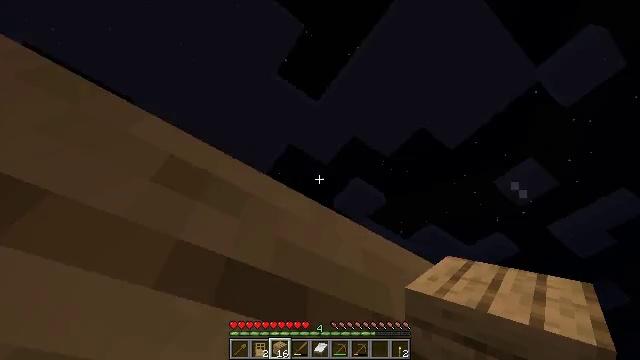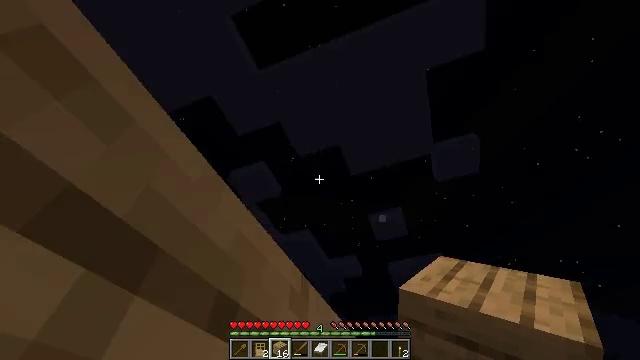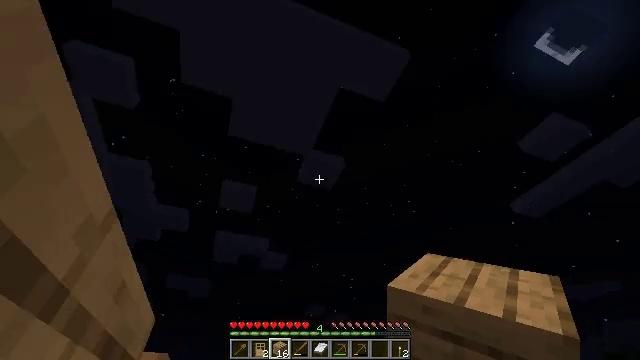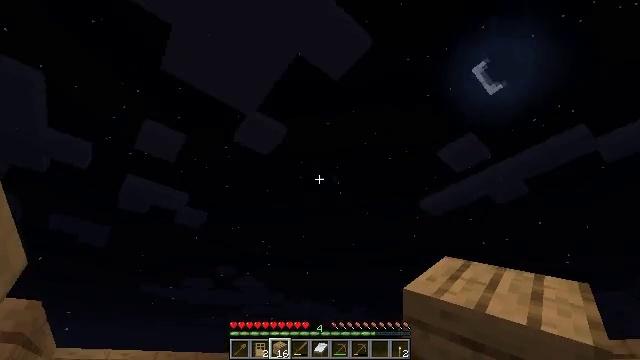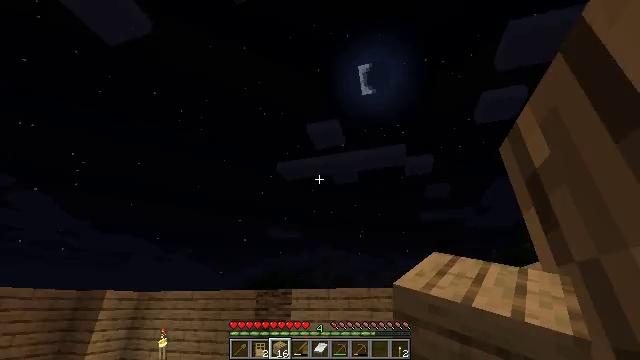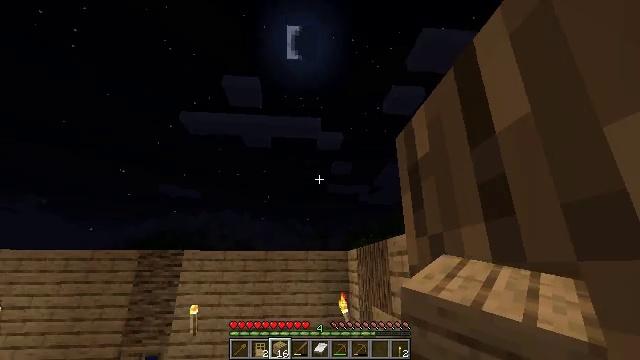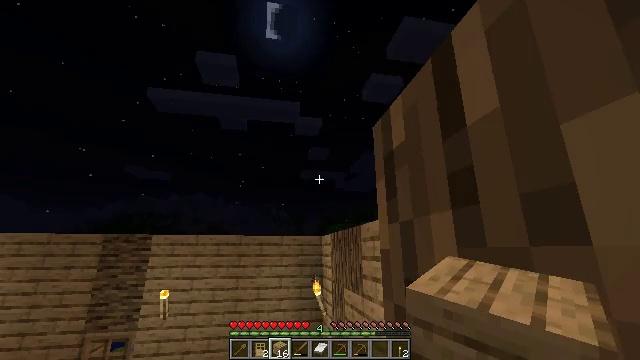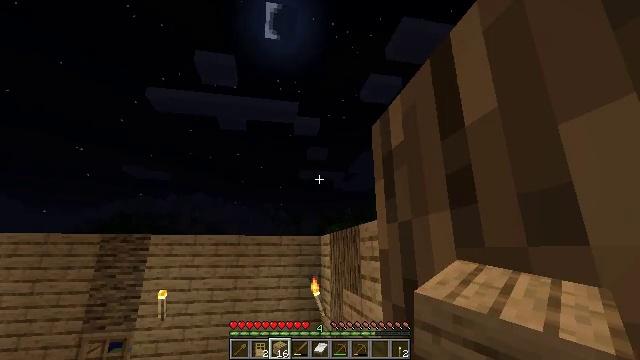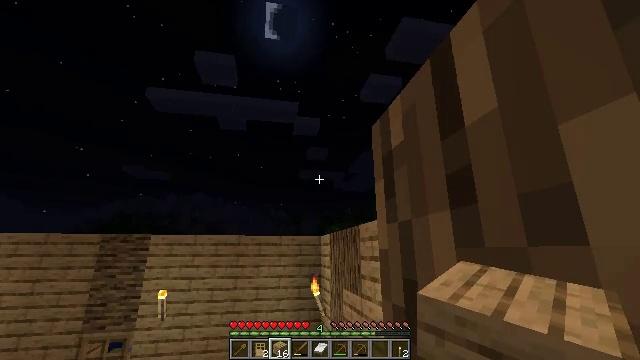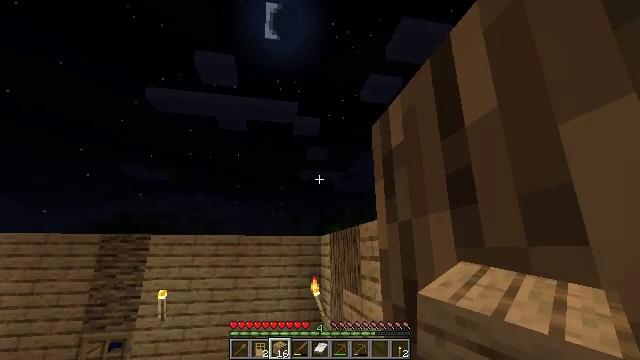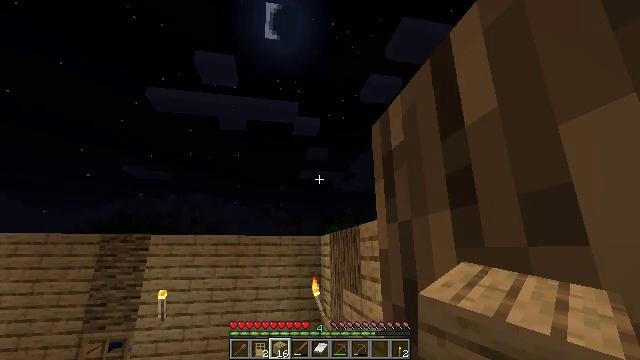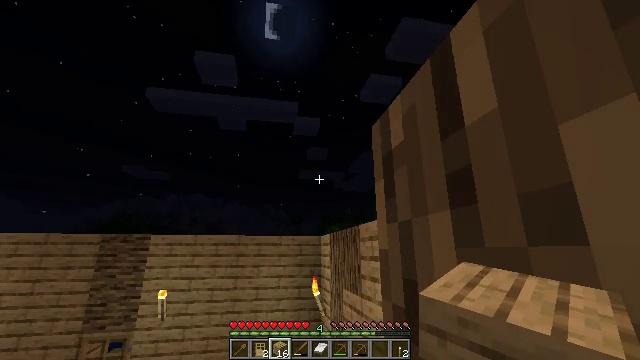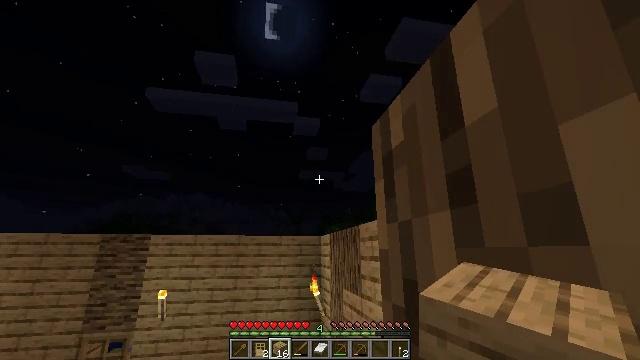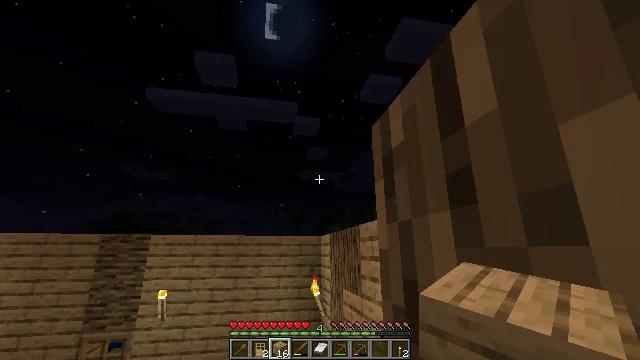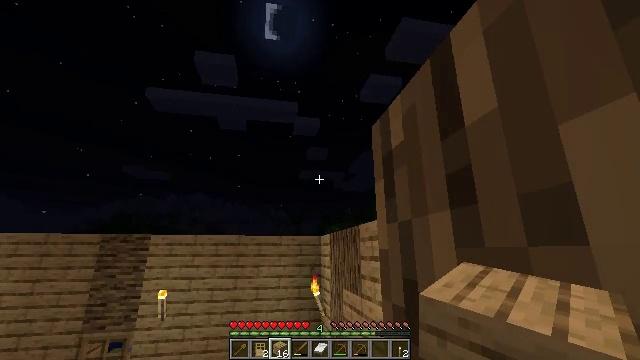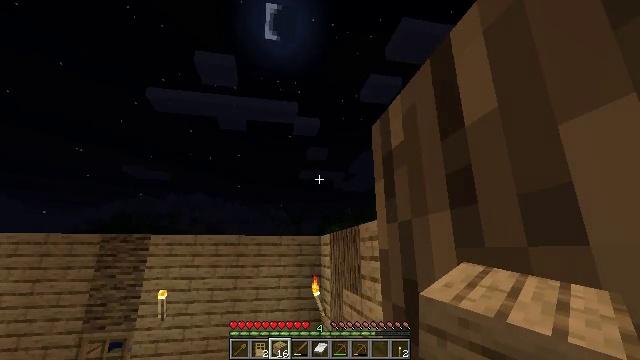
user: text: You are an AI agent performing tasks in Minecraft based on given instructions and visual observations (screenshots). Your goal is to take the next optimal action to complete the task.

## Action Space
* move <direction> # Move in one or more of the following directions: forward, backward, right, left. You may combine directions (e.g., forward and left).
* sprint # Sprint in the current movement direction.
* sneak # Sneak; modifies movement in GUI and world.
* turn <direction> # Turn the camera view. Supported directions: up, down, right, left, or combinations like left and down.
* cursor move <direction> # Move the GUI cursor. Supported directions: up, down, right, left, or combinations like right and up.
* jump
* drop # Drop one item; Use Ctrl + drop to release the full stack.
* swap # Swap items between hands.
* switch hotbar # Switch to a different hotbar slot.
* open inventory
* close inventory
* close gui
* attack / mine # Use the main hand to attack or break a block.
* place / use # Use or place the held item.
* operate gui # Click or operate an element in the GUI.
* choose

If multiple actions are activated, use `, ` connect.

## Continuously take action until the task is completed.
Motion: motion action
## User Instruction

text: Gather some oak planks.
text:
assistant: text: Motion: turn right and down
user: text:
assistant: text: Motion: turn right and down
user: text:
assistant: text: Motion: turn right and down
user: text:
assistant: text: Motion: turn right and down
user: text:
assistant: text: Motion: turn right and down
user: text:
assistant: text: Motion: turn right and down
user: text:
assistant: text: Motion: no_op
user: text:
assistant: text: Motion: no_op
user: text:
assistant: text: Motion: no_op
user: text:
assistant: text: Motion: no_op
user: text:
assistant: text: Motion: no_op
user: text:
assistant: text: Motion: no_op
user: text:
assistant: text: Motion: no_op
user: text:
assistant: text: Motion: no_op
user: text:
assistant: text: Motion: no_op
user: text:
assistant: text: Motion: no_op
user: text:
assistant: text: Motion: no_op
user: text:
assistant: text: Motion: no_op
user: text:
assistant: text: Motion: no_op
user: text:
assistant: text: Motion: no_op
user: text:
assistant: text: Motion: no_op
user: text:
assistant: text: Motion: turn left
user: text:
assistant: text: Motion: turn left
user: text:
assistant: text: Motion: turn left and up
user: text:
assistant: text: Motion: no_op
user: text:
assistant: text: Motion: turn left and up
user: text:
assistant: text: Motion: turn left and up
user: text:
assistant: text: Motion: turn left and down
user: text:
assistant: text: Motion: turn left and down
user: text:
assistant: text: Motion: turn left and down